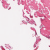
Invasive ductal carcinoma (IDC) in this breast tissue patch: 0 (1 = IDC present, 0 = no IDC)